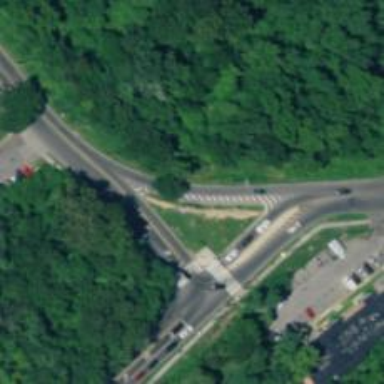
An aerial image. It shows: Secondary link road.